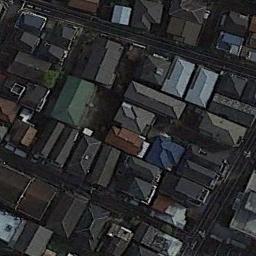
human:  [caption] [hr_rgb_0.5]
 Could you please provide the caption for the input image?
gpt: The dense residential is next to the road .

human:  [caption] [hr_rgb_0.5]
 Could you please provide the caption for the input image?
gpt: The houses line up neatly .

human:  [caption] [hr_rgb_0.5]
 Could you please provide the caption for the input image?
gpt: Many roads and neatly arranged houses in densely populated areas .

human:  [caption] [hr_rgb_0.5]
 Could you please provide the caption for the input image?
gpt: A dense residential area has lots of houses arranged neatly while some roads go through the residential area .

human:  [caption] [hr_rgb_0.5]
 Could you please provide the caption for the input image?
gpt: There are buildings of different colors on a dense residential area .